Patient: sex M, age 47
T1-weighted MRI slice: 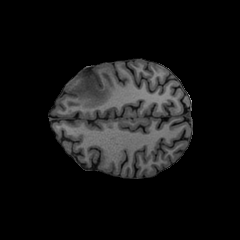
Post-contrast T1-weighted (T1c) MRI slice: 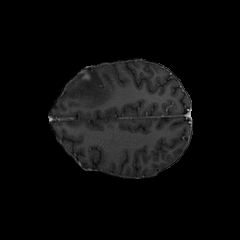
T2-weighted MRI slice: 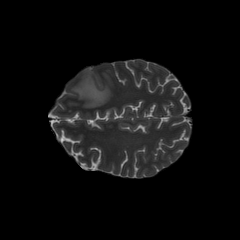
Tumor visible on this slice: yes
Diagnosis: Glioblastoma, IDH-wildtype
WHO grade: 4